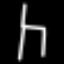
Label: chair